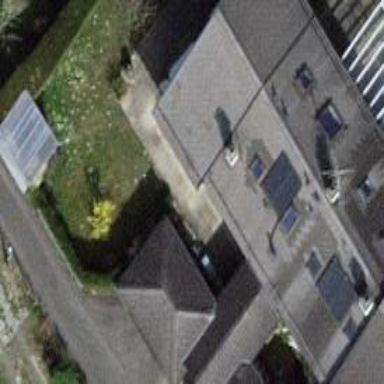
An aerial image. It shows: View of roof of building.